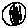
Label: moon